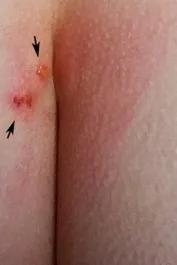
Skin lesions due to Ornithonyssus bursa (arrows).
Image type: medical_photograph (skin_photograph)